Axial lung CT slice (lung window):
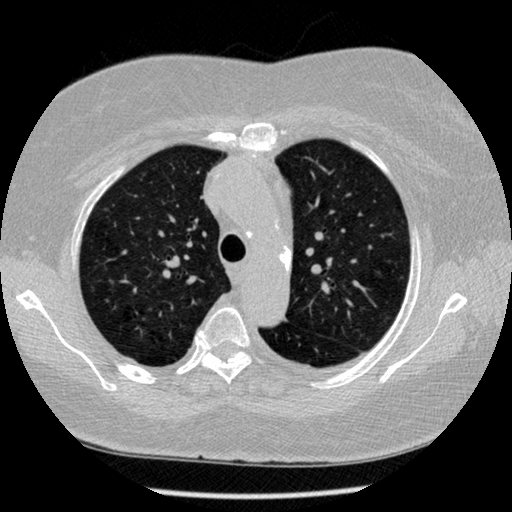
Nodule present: no